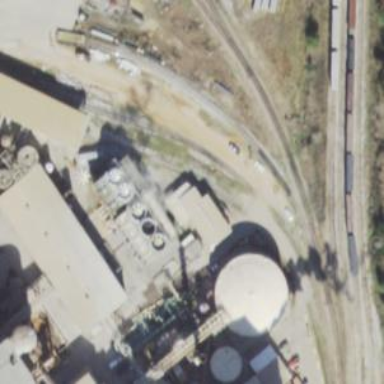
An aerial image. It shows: Rail spur service.